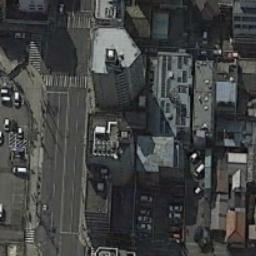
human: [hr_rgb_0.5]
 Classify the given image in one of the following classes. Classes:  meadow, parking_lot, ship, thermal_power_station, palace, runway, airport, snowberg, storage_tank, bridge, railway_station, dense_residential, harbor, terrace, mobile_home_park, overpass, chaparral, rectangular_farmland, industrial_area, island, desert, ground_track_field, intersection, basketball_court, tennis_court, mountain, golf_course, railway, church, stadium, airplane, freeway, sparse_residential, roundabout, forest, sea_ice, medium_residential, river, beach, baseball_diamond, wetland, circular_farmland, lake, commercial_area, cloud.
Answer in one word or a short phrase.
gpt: commercial_area